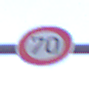
Verkehrszeichen: Geschwindigkeit70
Umgebung: Outdoor, Urban
Tageszeit: SunriseSunset
Wetter: PartlyCloudy
Licht: Natural
Jahreszeit: NotSpecified
Kontrast: LowContrast